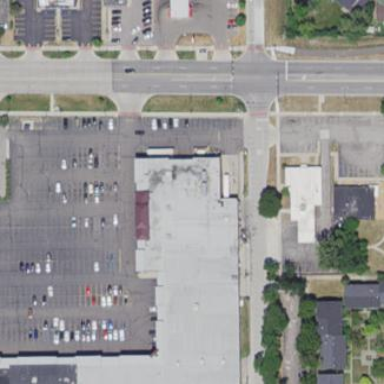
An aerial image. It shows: Retail building.